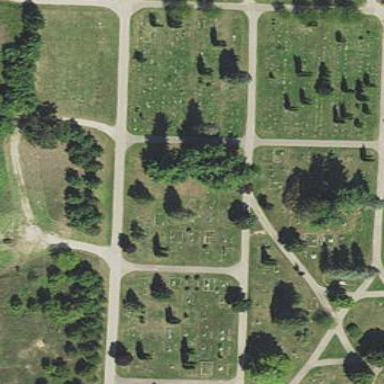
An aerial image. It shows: Sector within cemetery.